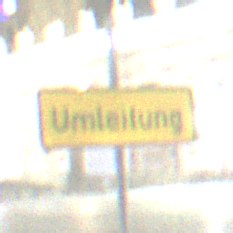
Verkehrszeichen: Umleitungsankuendigung
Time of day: Night
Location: Outdoor (Urban)
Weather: PartlyCloudy
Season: NotSpecified
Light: Artificial